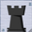
Piece: bR